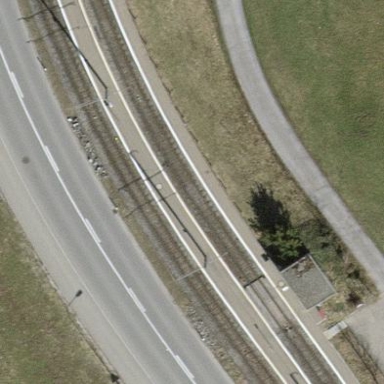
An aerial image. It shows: Light rail platform with shelter. It is public transport platform for light rail services.